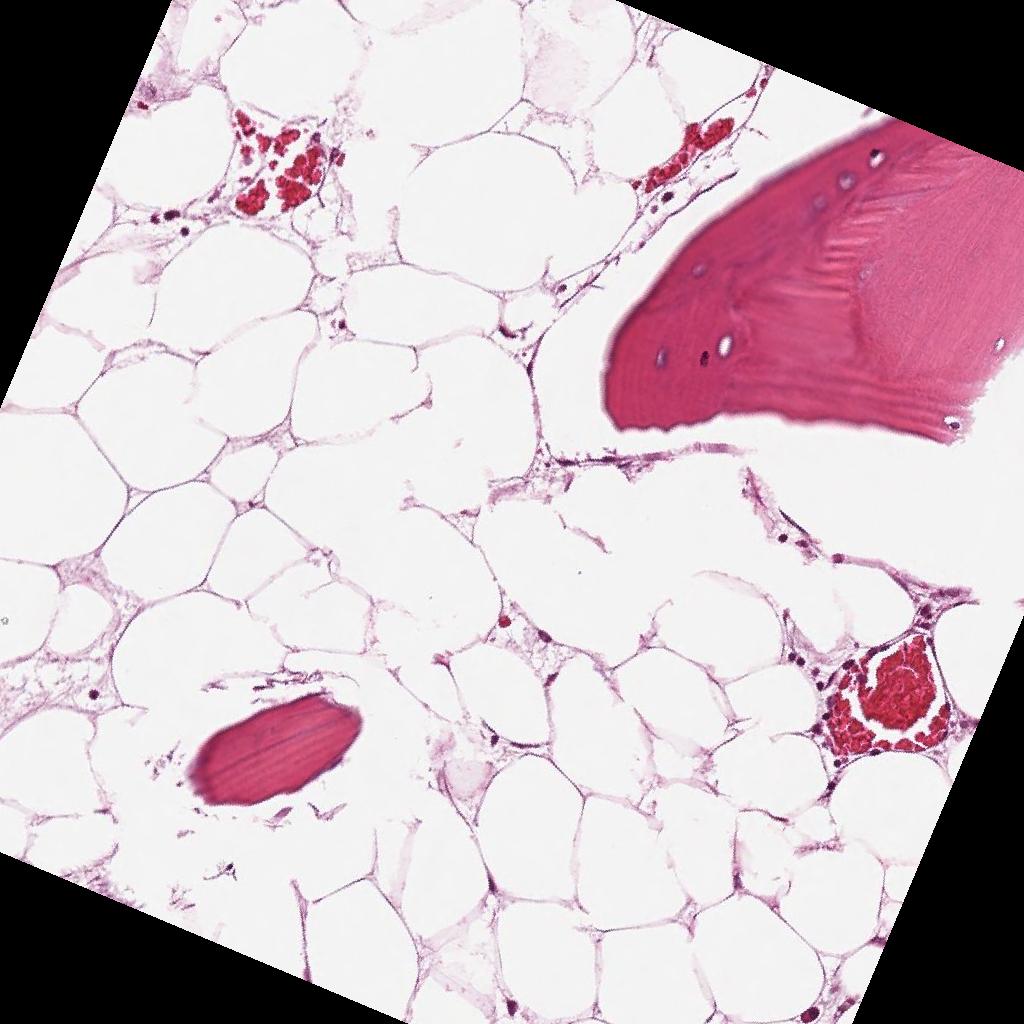
Label: Non-Tumor